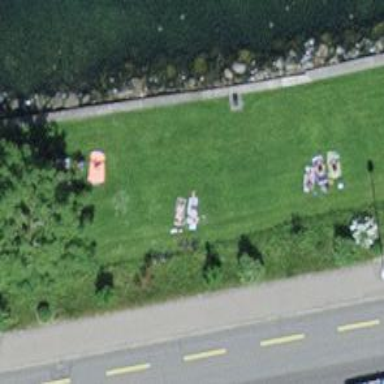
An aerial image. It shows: Bench.